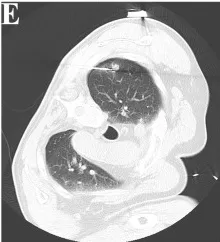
Process of CT-electromagnetic navigation system guided percutaneous laser ablation. (E) Image of successful positioning of the puncture sheath to the tumor site.
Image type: radiology (ct)